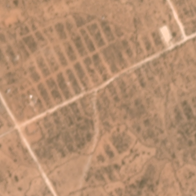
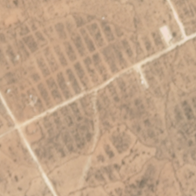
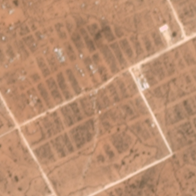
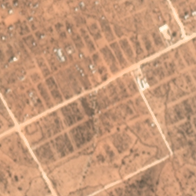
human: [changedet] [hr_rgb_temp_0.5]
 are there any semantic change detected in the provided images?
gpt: an intersecting road with the straight main road appeared in the scene .

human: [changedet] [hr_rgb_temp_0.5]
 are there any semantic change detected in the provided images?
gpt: a new road beside the main road is built and some trees are removed .

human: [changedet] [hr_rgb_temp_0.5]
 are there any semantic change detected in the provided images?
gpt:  a new road appeared and some woods are removed .

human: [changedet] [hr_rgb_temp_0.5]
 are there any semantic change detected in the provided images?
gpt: an intersecting road beside the main road is built and some vegetation is cleared .

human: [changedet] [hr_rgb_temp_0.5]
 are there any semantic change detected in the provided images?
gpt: trees are removed and a curved road appeared in the scene .